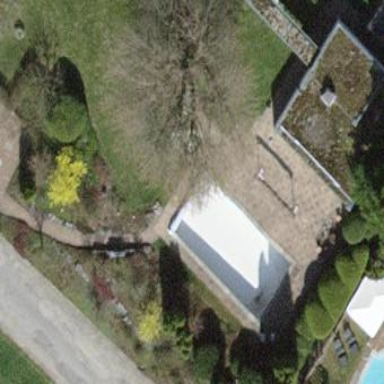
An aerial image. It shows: Swimming pool located in leisure land.